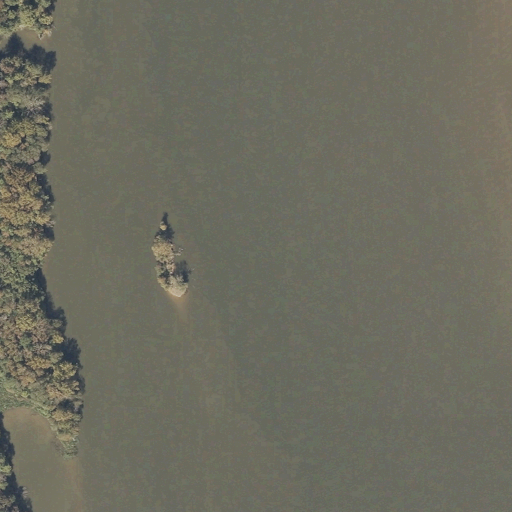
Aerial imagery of bar in Alabama named Manack Bar containing open water, woody wetlands, grassland, deciduous forest, and mixed forest